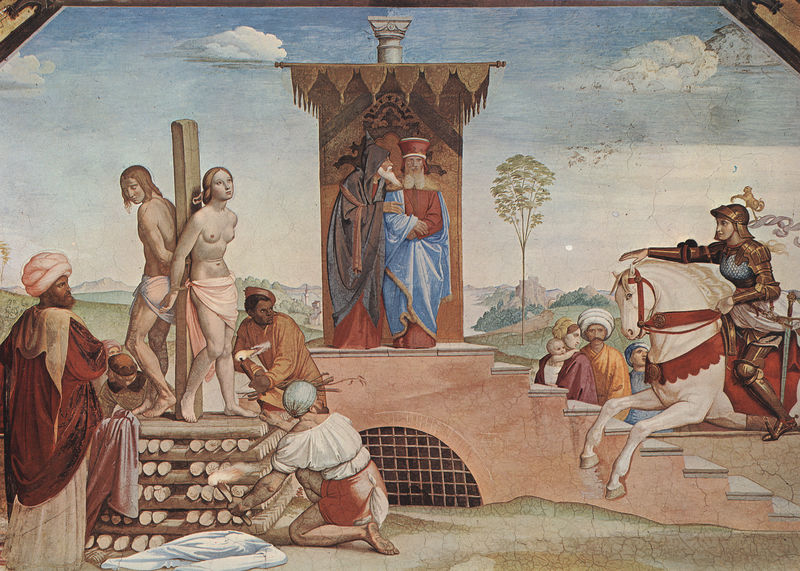
Titel: Olindo e Sofronia al rogo, Olindo und Sofronia auf dem Scheiterhaufen
Künstler: Friedrich Overbeck
Standort: Roma
Institution: Casa Massimo
Schlagwörter: baum, berg, blau, feuer, himmel, lendenschurz, mann, nackt, umhang, weiß, wolken, bäume, frauen, grün, landschaft, menschen, mädchen, ocker, braun, brust, busen, frau, holz, männer, orange, pfeiler, szene, säule, rot, tuch, wiese, wolke, haube, bart, bärte, gericht, mütze, mützen, richter, hinrichtung, rahmen, ebene, horizont, hügel, natur, gitter, kirche, sonne, boden, fransen, gewand, gewänder, kind, mutter, paar, personen, renaissance, rosa, wald, pferd, reiter, beine, hufe, sattel, steigbügel, zaumzeug, rückenansicht, italien, zuschauer, russland, berge, abendsonne, baby, arbeiter, romantik, treppe, treppen, könig, kopftuch, wandmalerei, stufen, bauch, podest, feinmalerei, mond, überdachung, lendentuch, orient, türme, brennen, pfahl, knechte, hocken, schwert, knien, strafe, helm, herrscher, ritter, fürst, rüstung, schimmel, kapitell, kleinkind, liebespaar, fenstergitter, kerker, junger mann, moor, ross, mittelalter, baldachin, geistliche, holzscheite, heilige, märtyrer, fresko, golden, holt, weich, maria, madonna, bote, turban, fackel, nackz, deutschrömer, adam und eva, fresco, erdtöne, mittelalterlich, retten, rettung, araber, holzpfahl, galopp, georg, kapuze, hexen, morgensonne, anzünden, zauberer, pastellig, retter, stiegen, fackeln, verbrennung, urteil, martin, martyrium, streitross, marter, gefesselt, hexenverbrennung, verbrennen, schnorr, galgen, scheiterhaufen, osteuropa, armenien, orthodox, geisselung, heiligen, befehl, marterpfahl, märthyrer, märtyrium, renaisance, uccello, verurteilte, heiden, turbn, gitte, verurteilt, ariost, tasso, ofelia, baken, geielung, lambrequins, nackt pferd, ofekuia, ofelis, sophronia, vererennung, weltherr, schaffott, 15. jahrhundert, v, letzte minute, figzren, landschaft gemälde